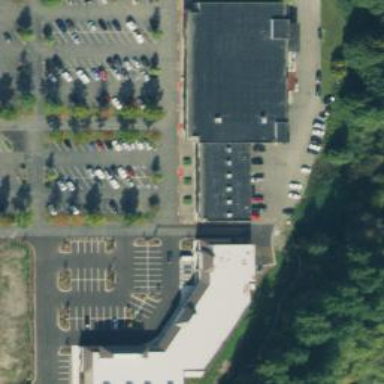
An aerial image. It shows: Veterinary facility.